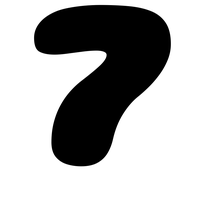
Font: Gluten_Black